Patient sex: F
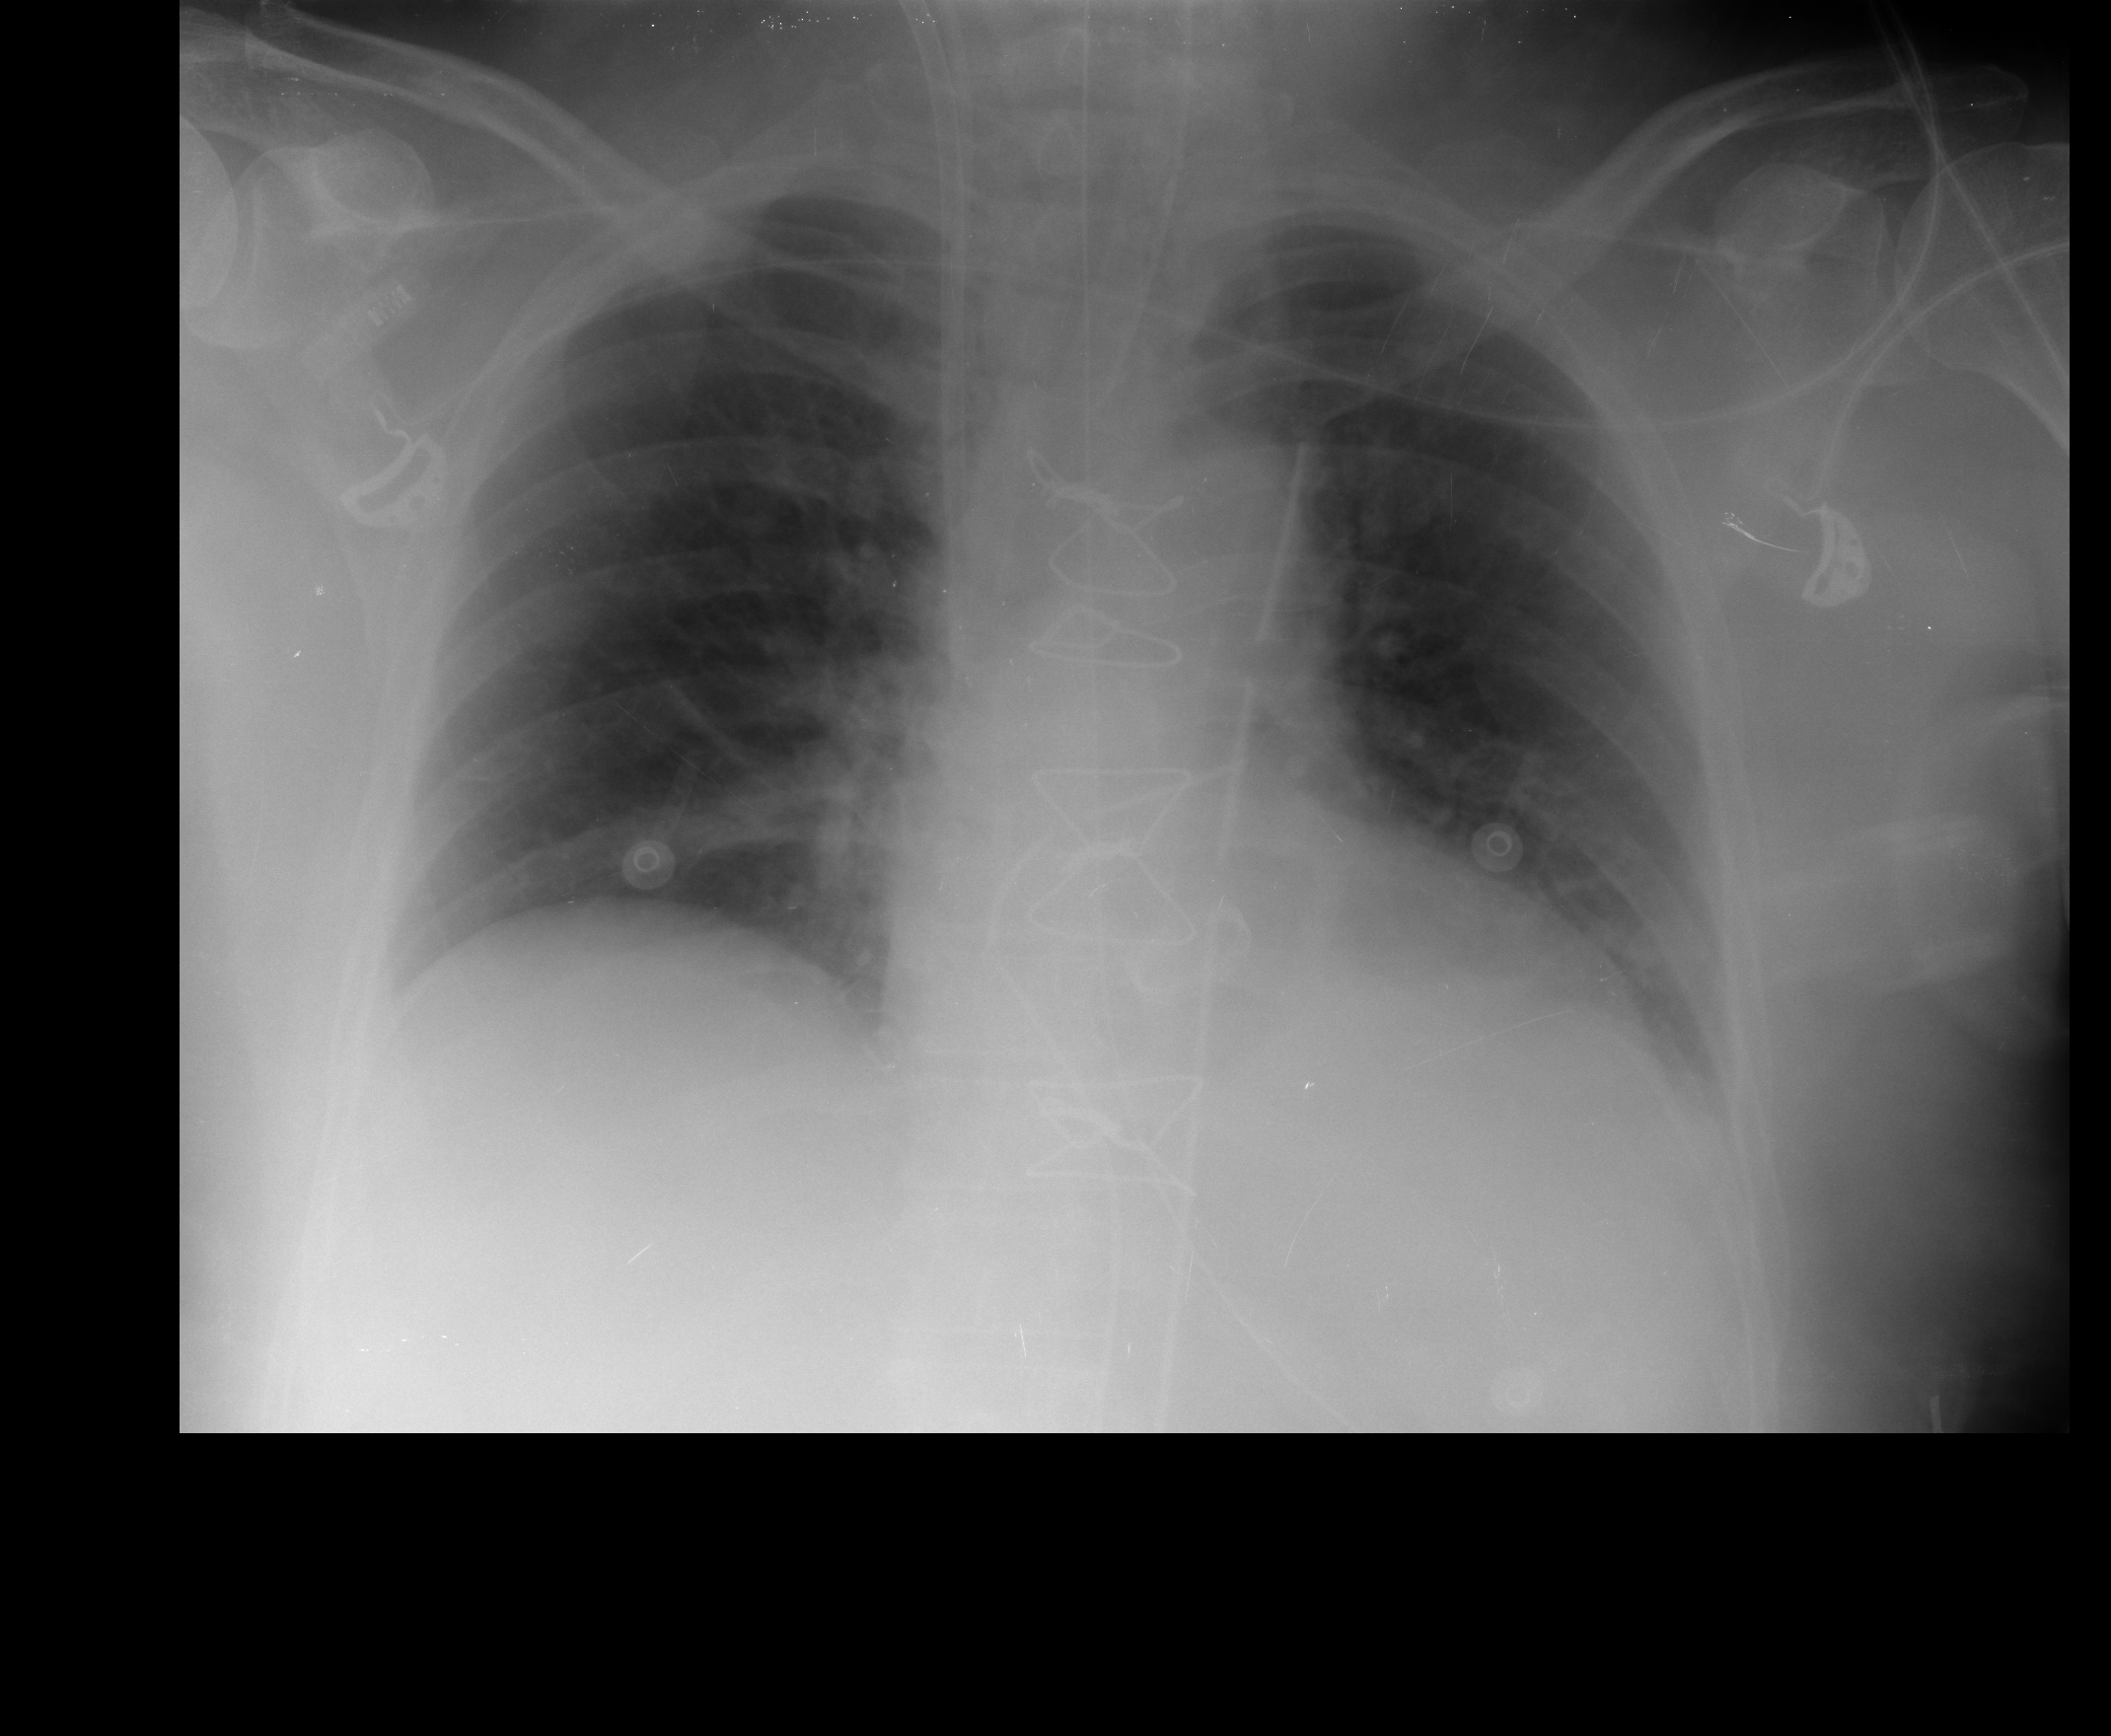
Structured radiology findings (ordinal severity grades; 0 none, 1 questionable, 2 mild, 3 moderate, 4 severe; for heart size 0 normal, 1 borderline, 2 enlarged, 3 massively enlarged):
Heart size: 1
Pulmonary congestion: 1
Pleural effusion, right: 0
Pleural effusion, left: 0
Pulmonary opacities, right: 0
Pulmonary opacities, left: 0
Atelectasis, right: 2
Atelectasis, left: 0